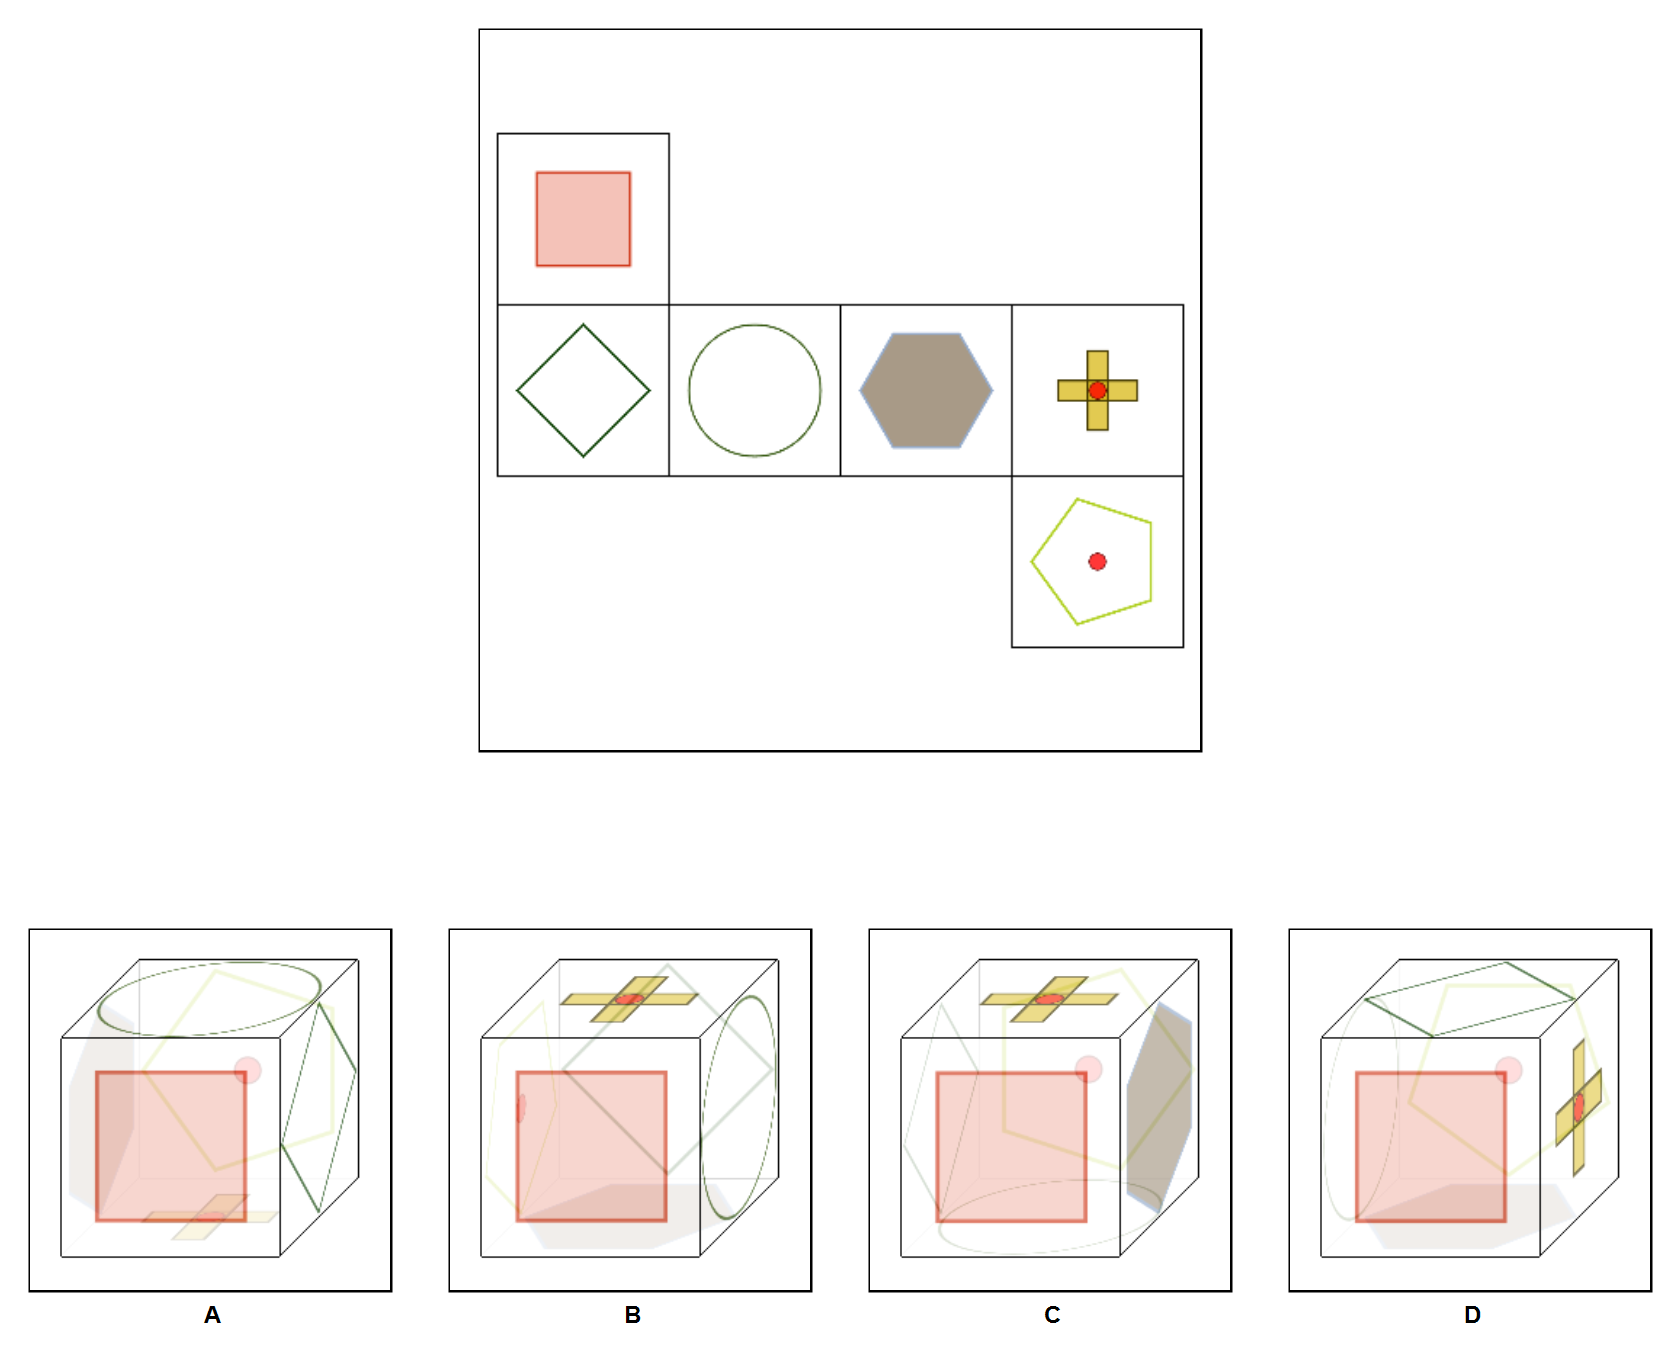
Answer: B